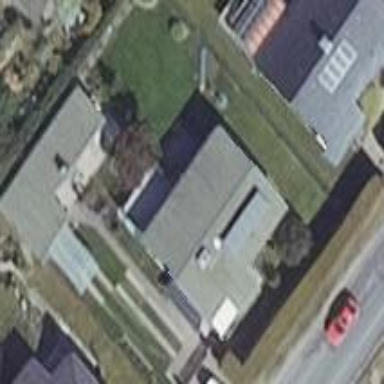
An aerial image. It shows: Gabled roofed house.